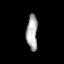
Tissue: prostate
Cell type: T cells
Senescence score: 0.3126
Nuclear area (px): 389
Mean DAPI intensity: 169.576